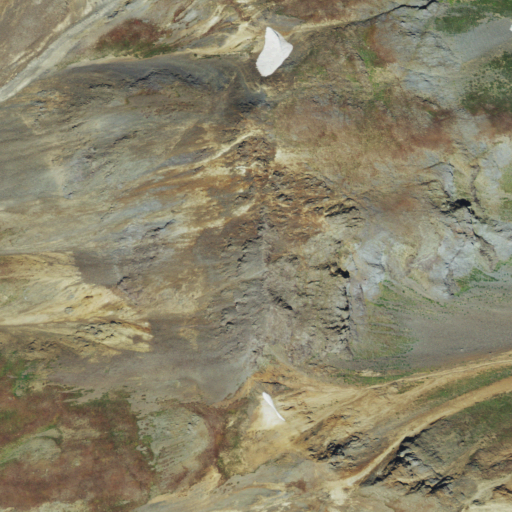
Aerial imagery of mountain in Colorado named Bonita Peak containing barren land and grassland